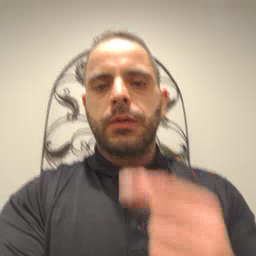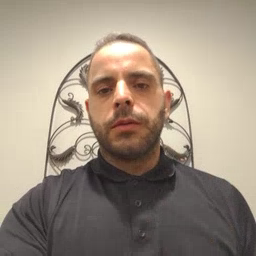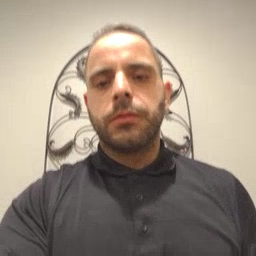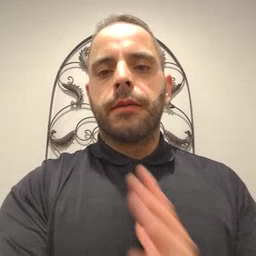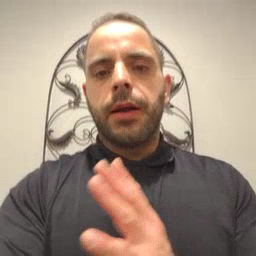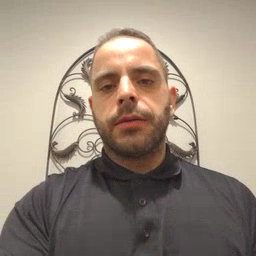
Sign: fine